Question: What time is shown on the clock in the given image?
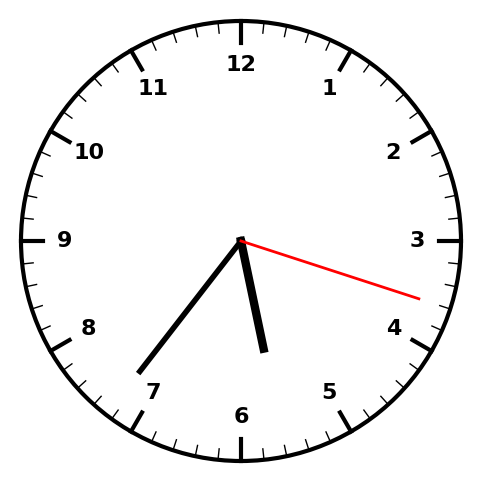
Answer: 05:36:18